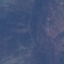
Label: HerbaceousVegetation